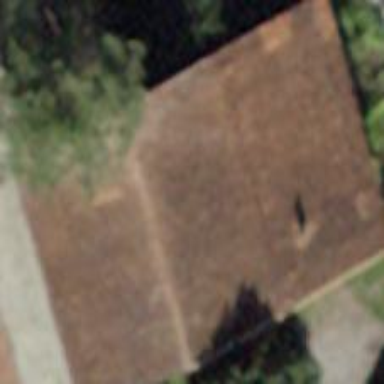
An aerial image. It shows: Shed.